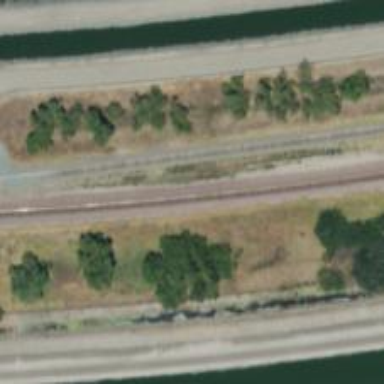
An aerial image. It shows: Site related to the railway.